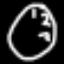
Label: clock